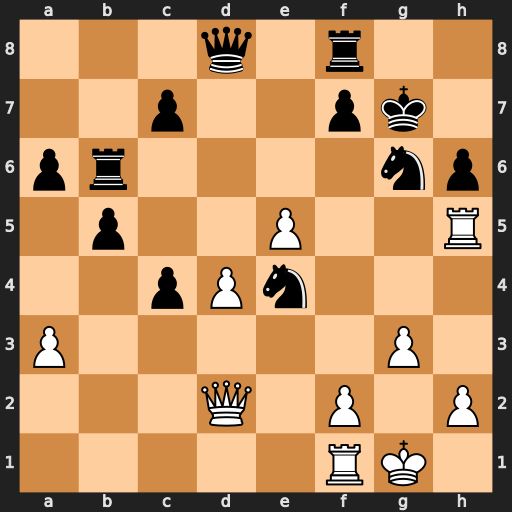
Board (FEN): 3q1r2/2p2pk1/pr4np/1p2P2R/2pPn3/P5P1/3Q1P1P/5RK1
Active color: w
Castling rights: -
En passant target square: -
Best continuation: Qxh6+ Kg8 Qh7#